Question: I have the following code.
I have hardcoded the x and y values to test.
And for some reason for the point (0,-0.5) it plots (1,-0.5)
For the life of me I do not know what is going on, because if you try other values then the graph displays correctly.
'''
foreach (var grp in q)
{
point = new DataPoint();
Sum1 = grp.Sum1 > 2 ? 2 : grp.Sum1;
Sum1 = Sum1 < -2 ? -2 : Sum1;
Sum2 = grp.Sum2 > 2 ? 2 : grp.Sum2;
Sum2 = Sum2 < -2 ? -2 : Sum2;
point.XValue = 0;
point.YValues = new double[] { -0.5 };
chart1.Series.Add(grp.Id.ToString());
chart1.Series[grp.Id.ToString()].ChartType = SeriesChartType.Point;
chart1.Series[grp.Id.ToString()].Label = grp.Id.ToString();
chart1.Series[grp.Id.ToString()].Points.Add(point);
chart1.Series[grp.Id.ToString()].ToolTip = "THEMES = " + Sum1 + "
PRICES = " + Sum2;
chart1.Series[grp.Id.ToString()].LabelToolTip = "THEMES = " + Sum1 + "
PRICES = " + Sum2;
chart1.Series[grp.Id.ToString()].MarkerSize = 11;
chart1.Update();
if (grp.Id.ToString() == "WW" || grp.Id.ToString() == "PB"
|| grp.Id.ToString() == "AJ" || grp.Id.ToString() == "AK")
{
avgTheme += (float)Sum1;
avgPrice += (float)Sum2;
count++;
}
}
'''

UPDATE:
this line needed to be added, works only with .NET 4.5
'''
chart1.Series["ABC"].CustomProperties = "IsXAxisQuantitative=True";
'''
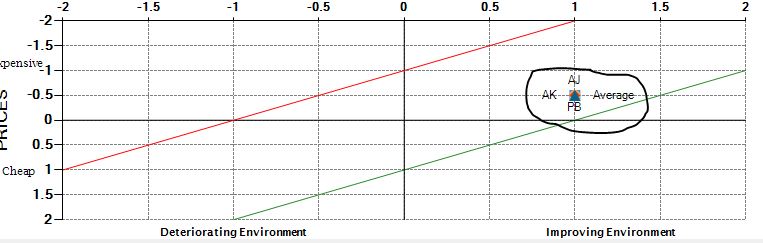
Answer: This is really weird! Looks like a very hard to believe bug. I played around but can only confirm that there seems to be no way to set a single 'Point' to position 0 in a 'Series'.
Here is a workaround:
'''
S1.ChartType = SeriesChartType.Point;
for (int i=0; i < 2; i++)
{
DataPoint point = new DataPoint();
point.SetValueXY(i, -0.5);
if (i > 0) point.Color = Color.Transparent;
S1.Points.Add(point);
}
'''
I wish I knew what this is about - 'Chart' is so ill-documented there might still be some system to the madness..
Update: When you add a 'Timer' and let its 'Tick' remove the transparent 2nd 'Point', you can see how the 1st 'Point' jumps from 0 to 1. So weird..